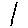
Label: line